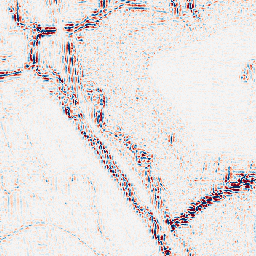
Category: wavelet
Decomposition family: wavelet_reverse_biorthogonal
Decomposition parameters: wavelet: rbio2.4
level: 2
Upsampling method: sinc_blackman
Upsampling parameters: scale: 2
kernel_size: 16
Upsampling scale: 2